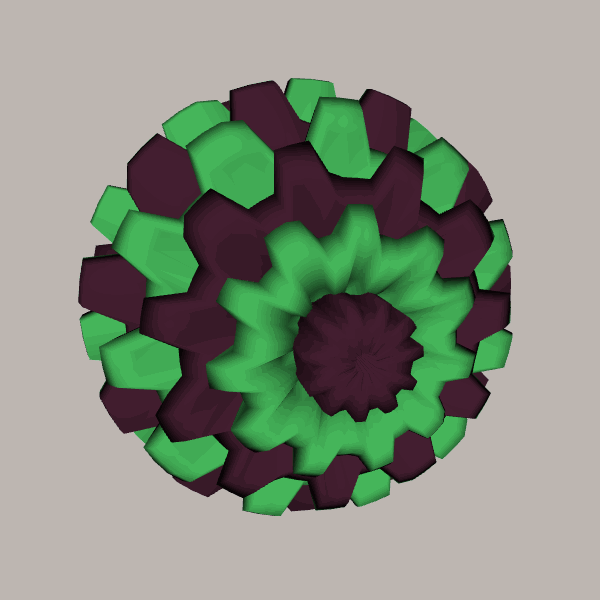
Background: light